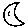
Label: moon